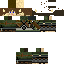
A male human skin with medium skin, wearing brown long hair dressed in a blue hoodie and brown pants, featuring a closed mouth.